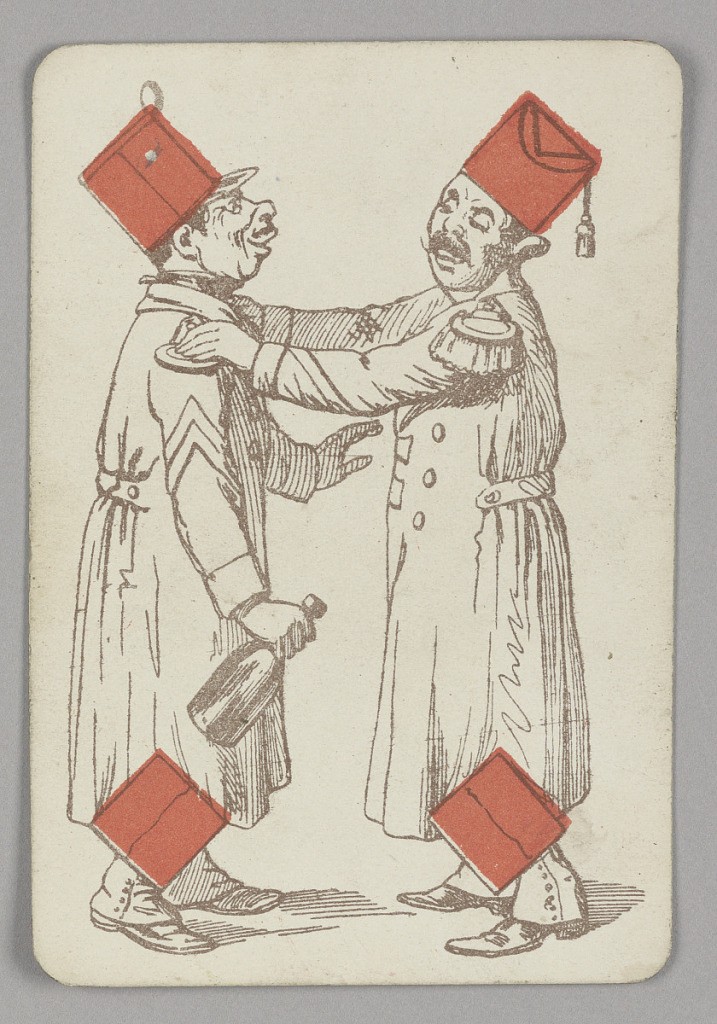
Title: Four of Diamonds
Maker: E. Le Tellier, French, active late 19th century
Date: late 19th century
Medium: Lithograph on paper
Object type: Playing card
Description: Four of Diamonds playing card from a pack of transformation playing cards. Two male figures in military costume depicted in outline, with red diamonds integrated into their hats as well as the cuffs of their boots. At left, a map with a top hat holds a bottle, possibly of wine. At right, a man wearing a fez places his hands on the other's shoulders.